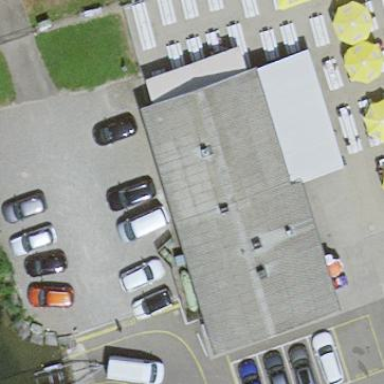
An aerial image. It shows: Retail building housing restaurant.